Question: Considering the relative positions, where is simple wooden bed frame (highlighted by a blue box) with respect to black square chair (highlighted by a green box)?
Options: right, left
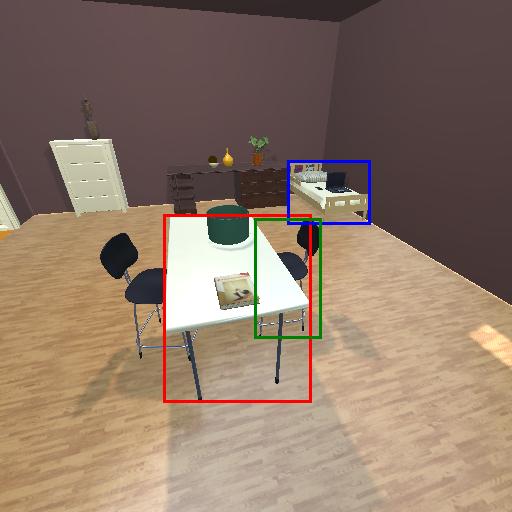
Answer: right